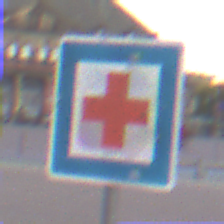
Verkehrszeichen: ErsteHilfe
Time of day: MorningAfternoon
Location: Outdoor (Urban)
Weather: PartlyCloudy
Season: NotSpecified
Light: Natural